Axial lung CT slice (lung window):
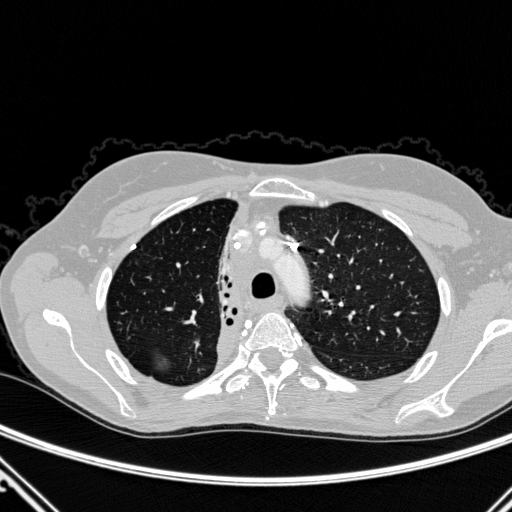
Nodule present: no